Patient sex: M
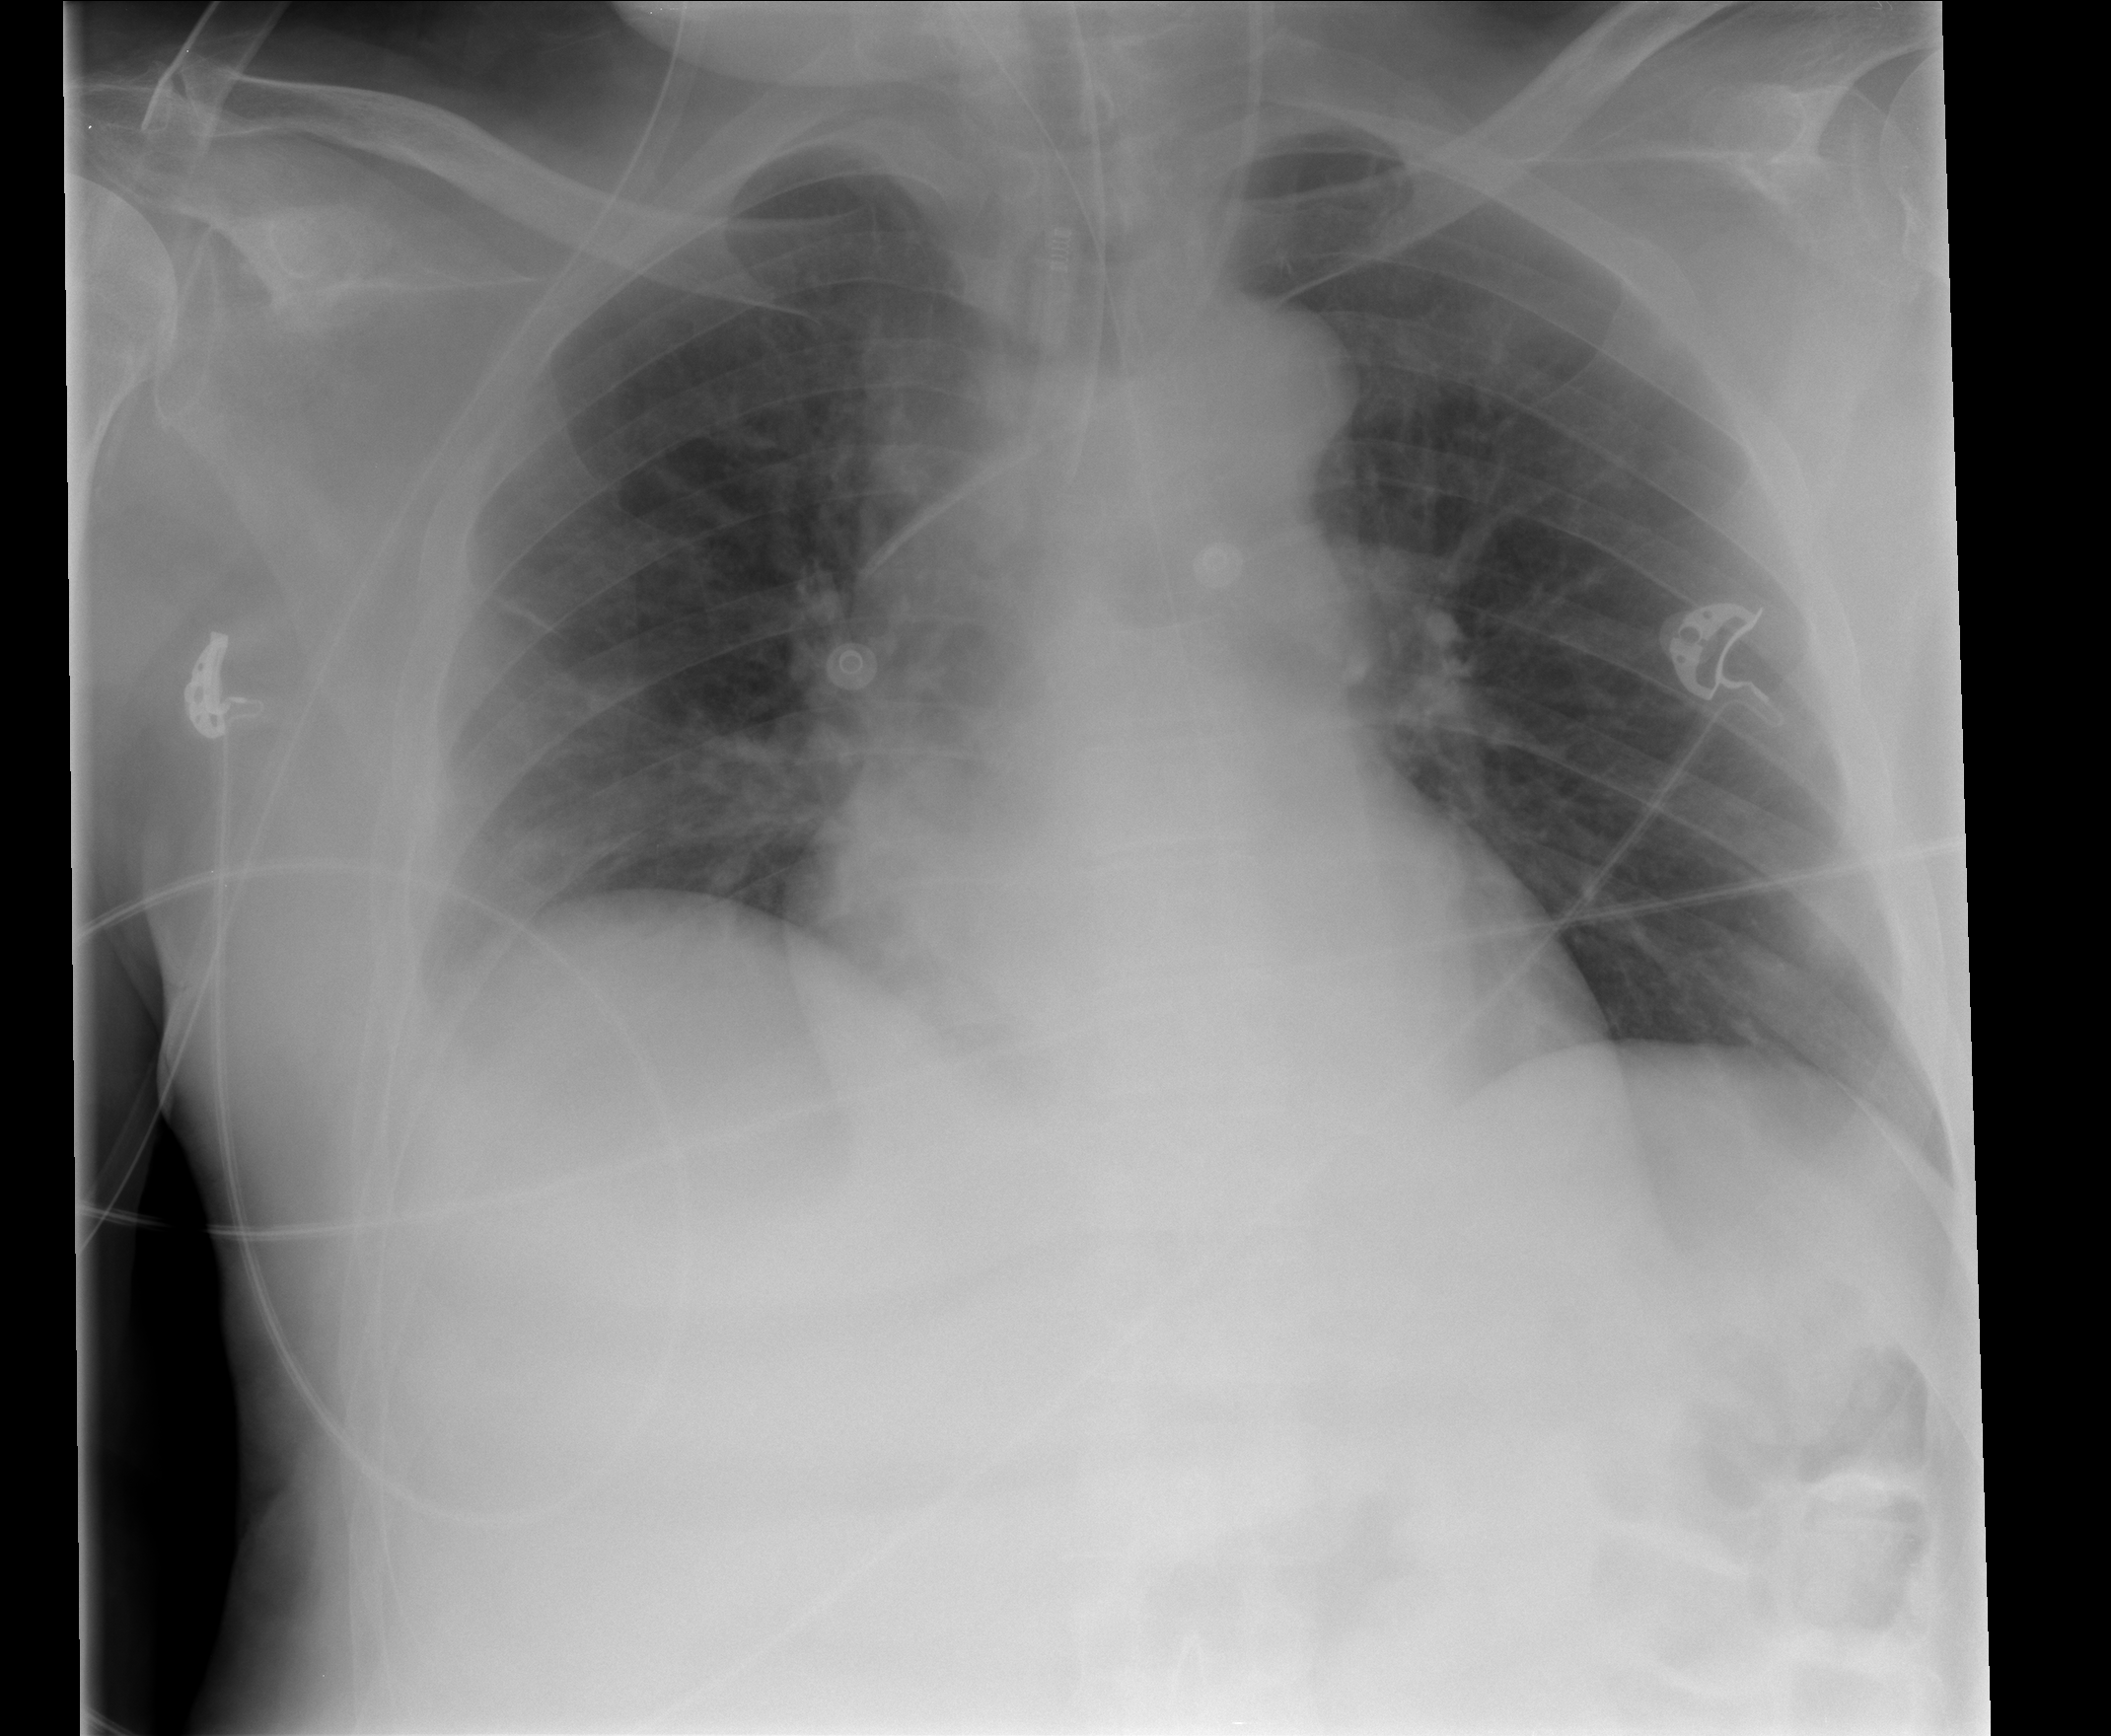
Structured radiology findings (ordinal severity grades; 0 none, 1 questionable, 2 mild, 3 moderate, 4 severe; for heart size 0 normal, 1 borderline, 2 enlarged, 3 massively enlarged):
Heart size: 0
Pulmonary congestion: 0
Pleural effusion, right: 2
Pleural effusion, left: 1
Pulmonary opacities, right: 0
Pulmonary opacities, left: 0
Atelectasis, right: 2
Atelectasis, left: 2